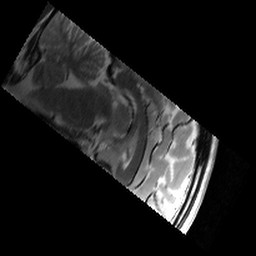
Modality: T2w
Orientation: sagittal
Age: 22
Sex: male
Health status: healthy
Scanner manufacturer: siemens
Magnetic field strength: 3 T
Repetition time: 6 s
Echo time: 0.064 s